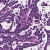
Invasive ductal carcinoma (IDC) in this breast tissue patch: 1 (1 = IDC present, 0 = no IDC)